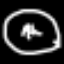
Label: clock